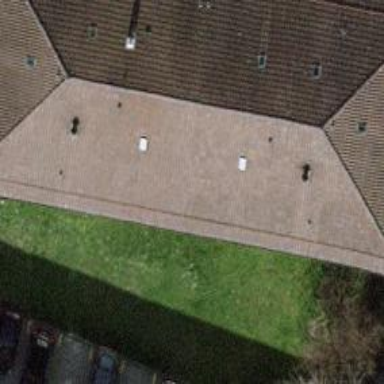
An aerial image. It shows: Apartment building with hipped roof.